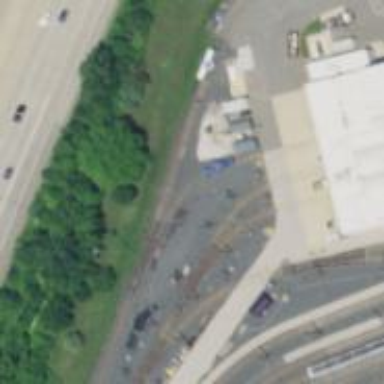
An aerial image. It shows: Light rail yard.